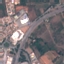
Label: Highway